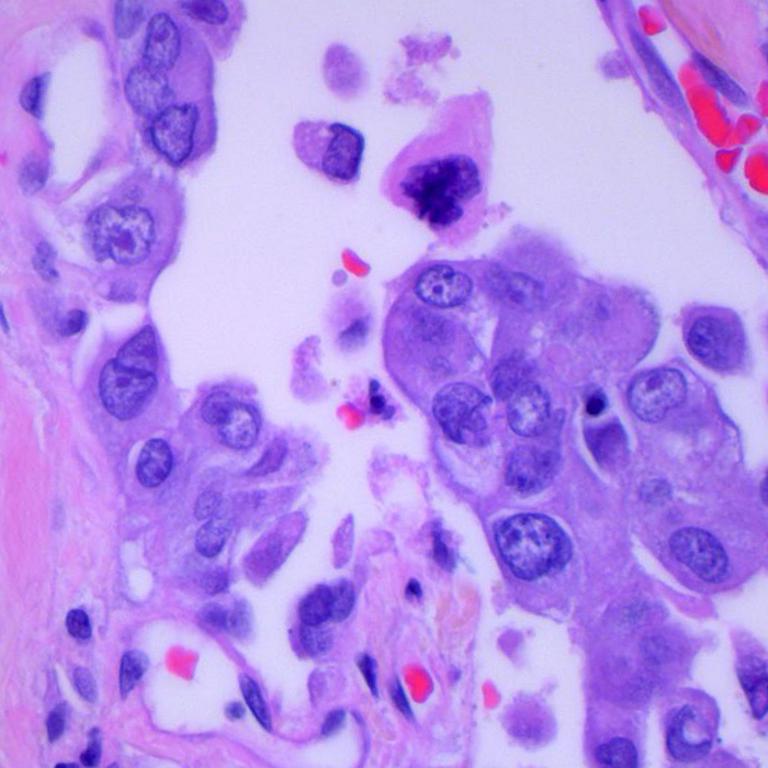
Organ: lung
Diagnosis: adenocarcinomas